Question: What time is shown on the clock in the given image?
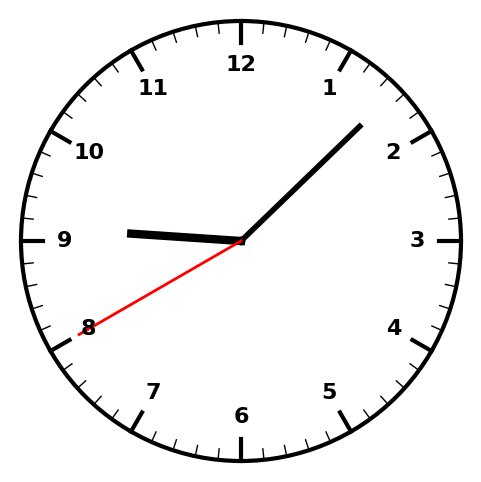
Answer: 09:07:40